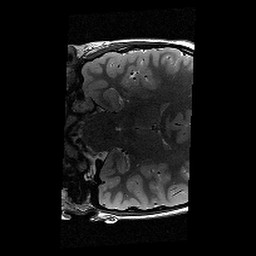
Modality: T2w
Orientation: coronal
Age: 9
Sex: male
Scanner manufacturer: siemens
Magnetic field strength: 3 T
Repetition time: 9.23 s
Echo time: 0.067 s